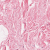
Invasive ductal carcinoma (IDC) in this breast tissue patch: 0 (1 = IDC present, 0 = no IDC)